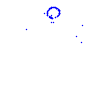
Particle: kaon